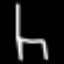
Label: chair